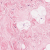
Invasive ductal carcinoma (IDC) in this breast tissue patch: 0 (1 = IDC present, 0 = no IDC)